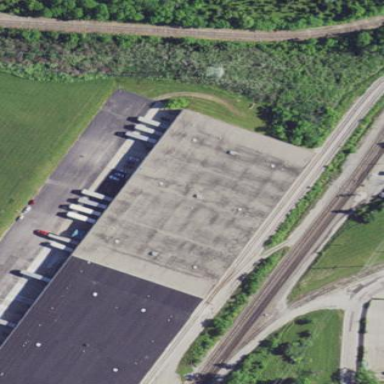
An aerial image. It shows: Industrial building.